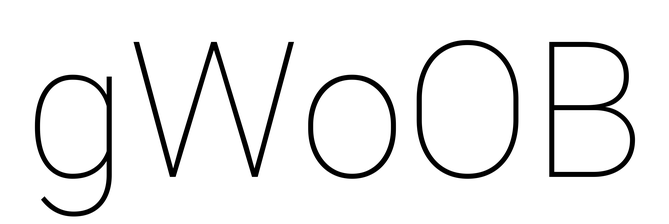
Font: Roboto_Thin